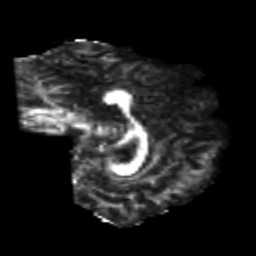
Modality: FA
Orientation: sagittal
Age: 22
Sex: female
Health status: healthy
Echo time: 0.074 s